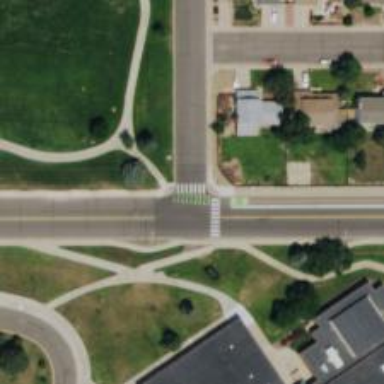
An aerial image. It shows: Zebra crossing on footway.